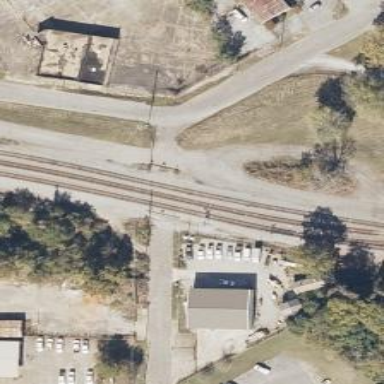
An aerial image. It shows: Level crossing along the railway.